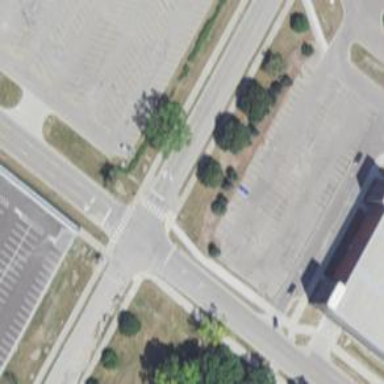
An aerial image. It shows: Pedestrian crossing with zebra markings on the footway.